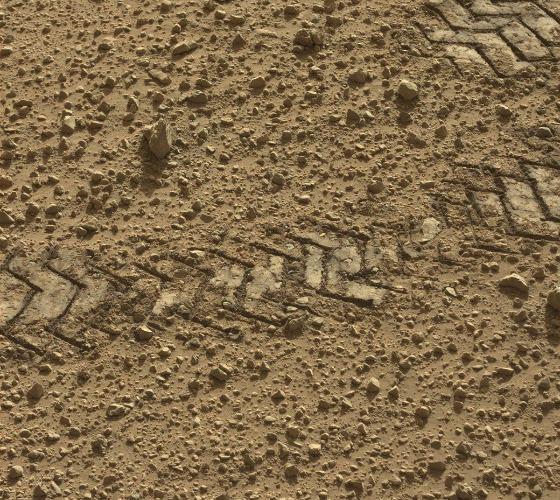
Terrain classes present: Gravel / Sand / Soil, Rock, Shadow, Track